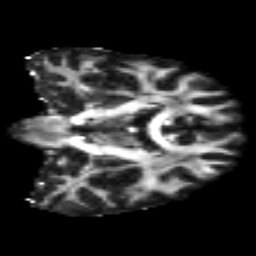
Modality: FA
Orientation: coronal
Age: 39
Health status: ill
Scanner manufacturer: philips
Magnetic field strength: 3 T
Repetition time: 9 s
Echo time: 0.127 s